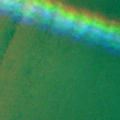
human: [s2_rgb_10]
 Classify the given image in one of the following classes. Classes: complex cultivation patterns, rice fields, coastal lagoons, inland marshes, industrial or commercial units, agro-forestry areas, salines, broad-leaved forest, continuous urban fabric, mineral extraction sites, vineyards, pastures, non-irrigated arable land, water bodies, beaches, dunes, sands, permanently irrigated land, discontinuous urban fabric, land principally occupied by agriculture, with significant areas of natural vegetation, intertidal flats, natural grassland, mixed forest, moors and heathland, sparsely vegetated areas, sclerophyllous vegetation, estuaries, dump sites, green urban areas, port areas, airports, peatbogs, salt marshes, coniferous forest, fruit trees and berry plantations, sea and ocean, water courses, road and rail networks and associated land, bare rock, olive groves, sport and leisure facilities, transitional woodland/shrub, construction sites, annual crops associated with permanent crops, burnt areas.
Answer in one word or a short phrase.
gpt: sea and ocean